Question: I have an asp.net Web form where I'm using Bootstrap.
Inside the container div, I have 10 piecharts made by the google charts api.
I want to have these charts in two columns, five in each.
It's okay to do this in normal HTML tabel where I set the width and hight like this.
'''
<table>
<tr>
<td>
<div id="Q7piechart" style="width: 450px; height: 300px;"/>
</td>
<td>
<div id="Q8piechart" style="width: 450px; height: 300px;"/>
</td>
</tr>
</table>
'''
But I want to use Bootstrap grid, so it can be responsive.
I try this:
'''
<div class="row">
<div class="col-lg-6">
<div id="Q9piechart" style="width: 450px; height: 300px;"/>
</div>
<div class="col-lg-6">
<div id="Q10piechart" style="width: 450px; height: 300px;"/>
</div>
</div>
'''
And this
'''
<div class="row">
<div class="col-lg-6">
<div id="Q9piechart" style="width: 70%"/>
</div>
<div class="col-lg-6">
<div id="Q10piechart" style="width: 70%"/>
</div>
</div>
'''
I've also tried the "span6" class for columns.
The container div is about 1170px when I lode the page.
But the charts in the grid is always in the same column.
What I'm I doing wrong?

This is how the Javascript looks like (the code who make my chart);
'''
<script type="text/javascript" src="https://www.google.com/jsapi"></script>
<script type="text/javascript">
google.load("visualization", "1", {packages:["corechart"]});
google.setOnLoadCallback(drawChart);
function drawChart() {
var data = google.visualization.arrayToDataTable([
['Svaert enig', 'Antall'],
['Enig', 11],
['Eat', 2],
['Commute', 2],
['Watch TV', 2],
['Sleep', 7]
]);
var options = {
title: 'My Daily Activities'
};
var chart = new google.visualization.PieChart(document.getElementById('Q9piechart'));
chart.draw(data, options);
}
</script>
'''
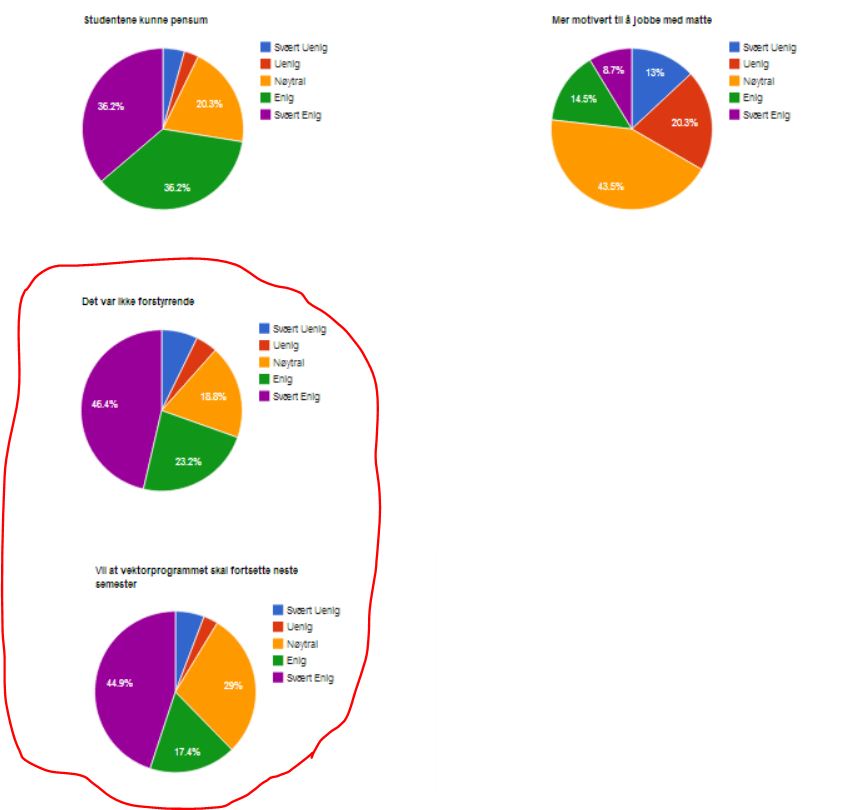
Answer: :
'<div class="row"> <div class="col-sm-6"> <div id="Q9piechart" ></div> </div> <div class="col-sm-6"> <div id="Q10piechart" ></div> </div> </div>'
Specify the Width of chart in Options
: 'var options = { title: 'My Daily Activities', chartArea:{left:0,top:0,width:"100%",height:"50%"}, width: 320 };'